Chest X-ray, AP view. Patient: 47 years old, sex M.
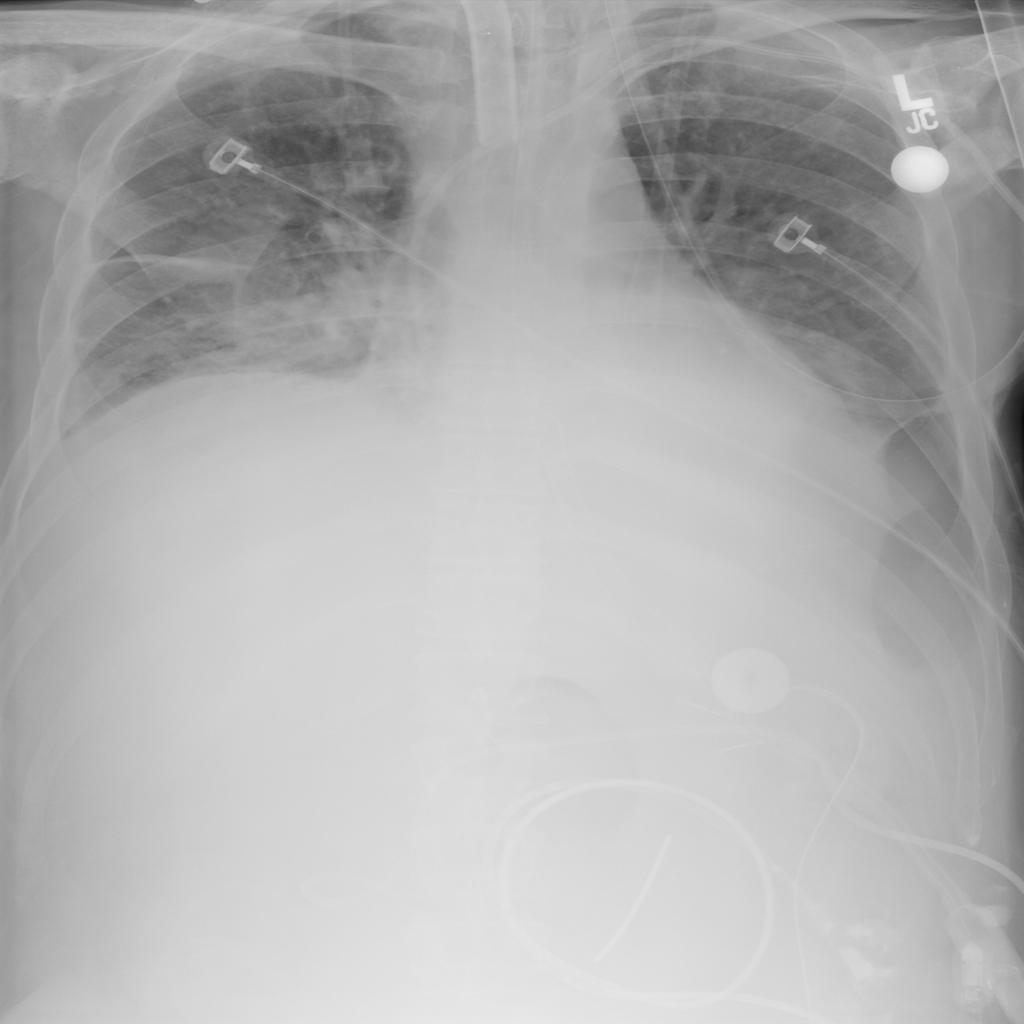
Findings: Effusion, Infiltration